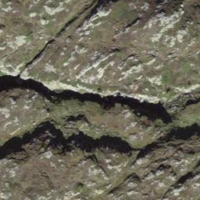
EUNIS habitat code: 23
Species observed at this site:
Anthus spinoletta